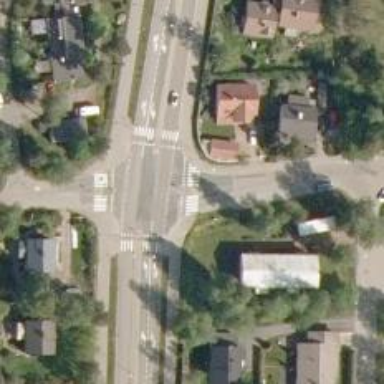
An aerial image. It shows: Uncontrolled crossing with pedestrian island.